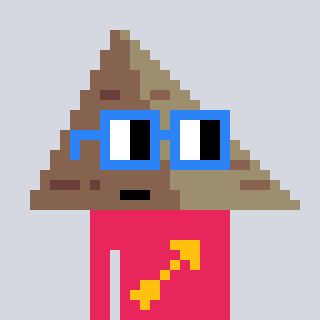
a pixel art character with square blue glasses, a pyramid-shaped head and a redpinkish-colored body on a cool background